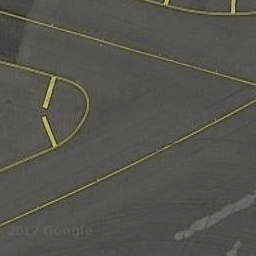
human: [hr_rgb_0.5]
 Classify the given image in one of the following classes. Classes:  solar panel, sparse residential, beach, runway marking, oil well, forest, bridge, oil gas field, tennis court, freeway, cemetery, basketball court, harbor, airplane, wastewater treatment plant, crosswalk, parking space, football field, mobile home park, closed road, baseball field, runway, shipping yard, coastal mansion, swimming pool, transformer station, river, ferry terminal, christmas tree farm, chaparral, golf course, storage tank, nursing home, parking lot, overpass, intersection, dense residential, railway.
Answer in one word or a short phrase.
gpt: runway marking